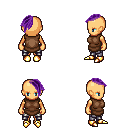
a pixel art fantasy rpg character, female body template, human, tanned skin, brown tunic, metal pants, purple long mohawk hairstyle, gold boots, four views (front, back, left, right), 2x2 character sprite sheet, small pixel art, hard edges, no anti-aliasing